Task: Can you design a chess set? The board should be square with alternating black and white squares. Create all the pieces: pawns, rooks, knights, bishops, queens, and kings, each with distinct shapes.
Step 3331:
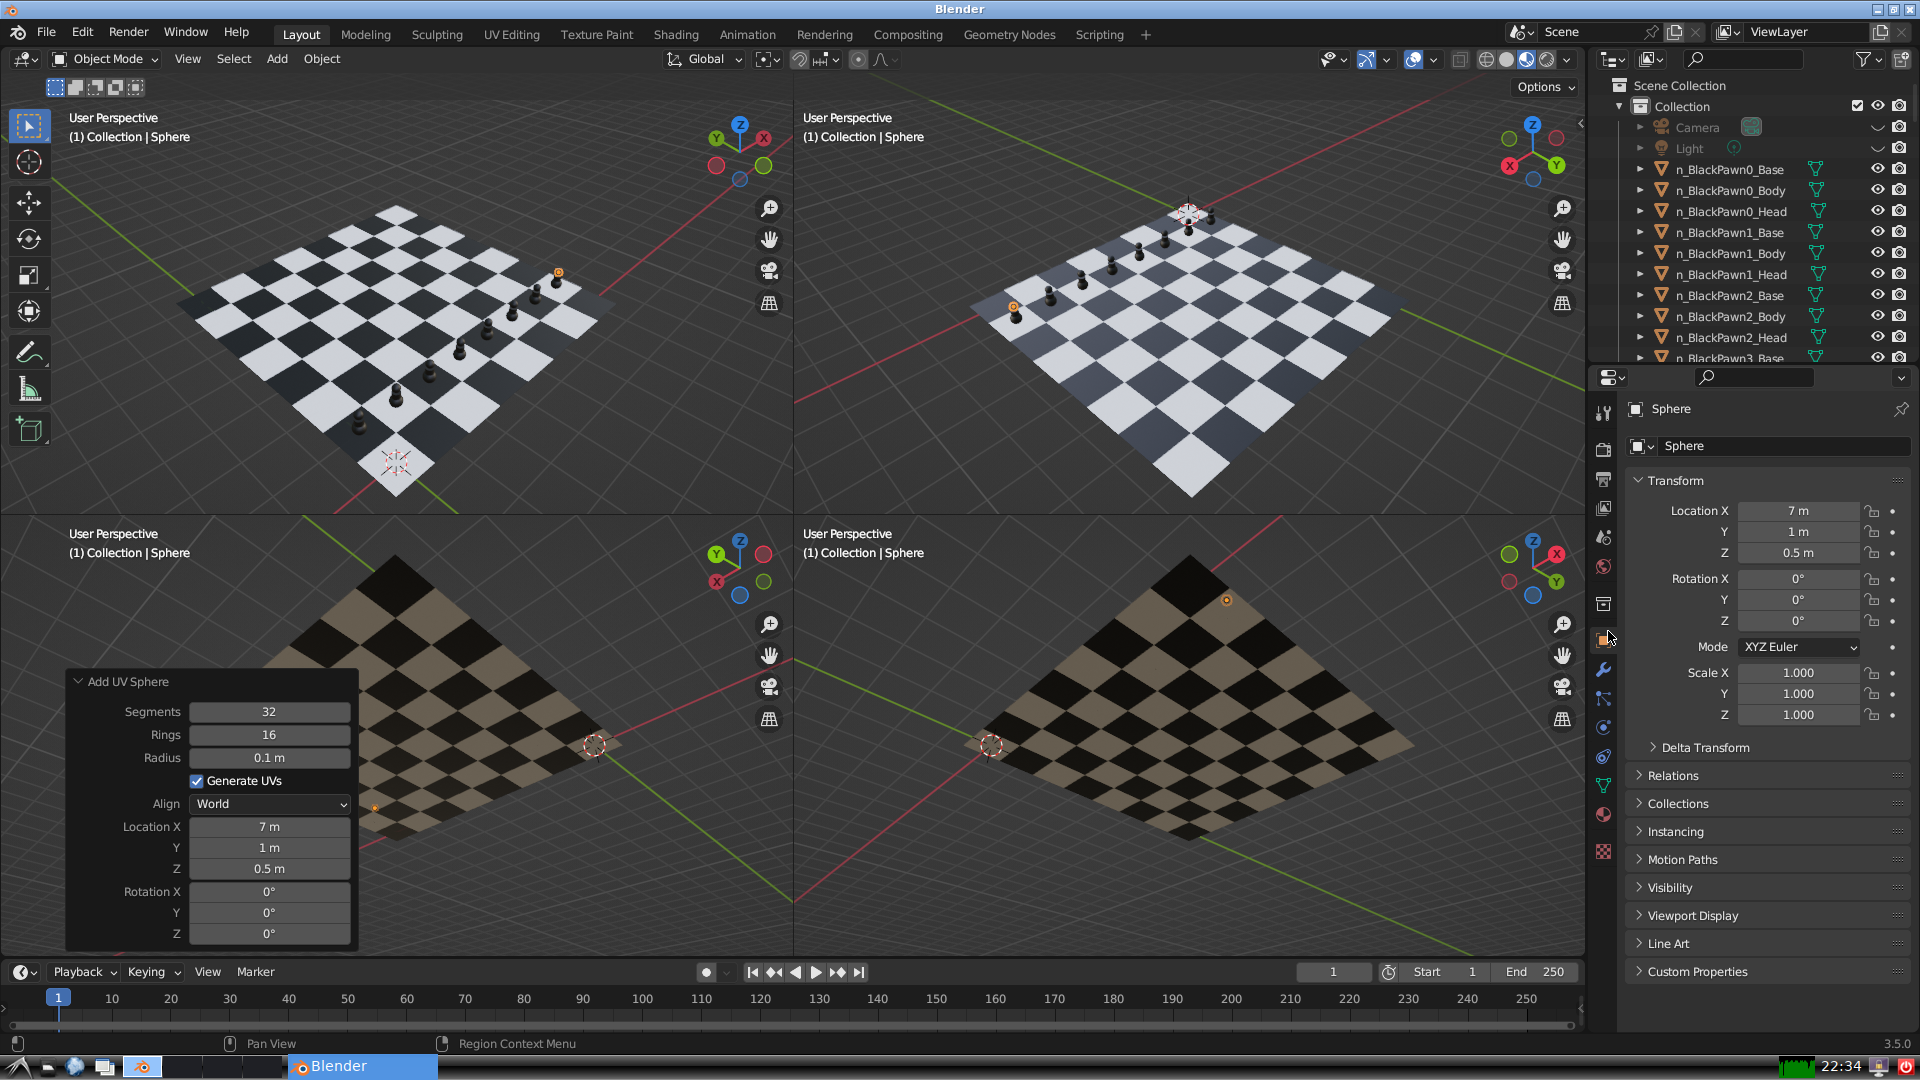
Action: {"mouse_move": [1732, 445]}